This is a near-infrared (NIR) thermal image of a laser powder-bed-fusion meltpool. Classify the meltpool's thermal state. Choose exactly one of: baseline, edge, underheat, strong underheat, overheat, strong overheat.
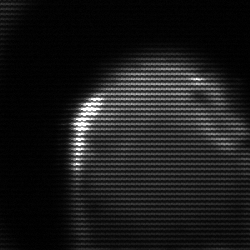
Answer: edge